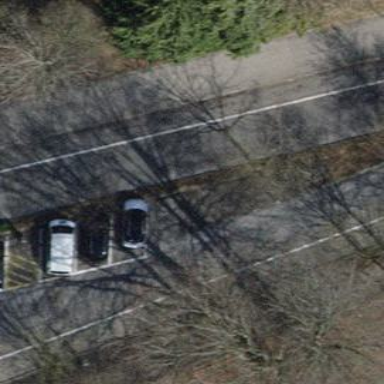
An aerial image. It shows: Parking lane.